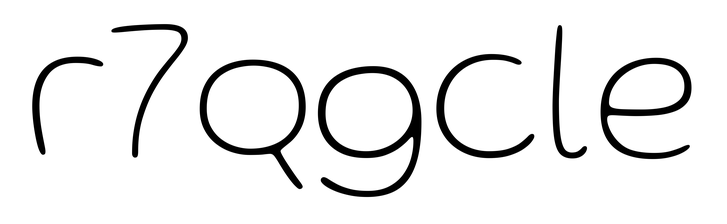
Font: Gluten_Thin